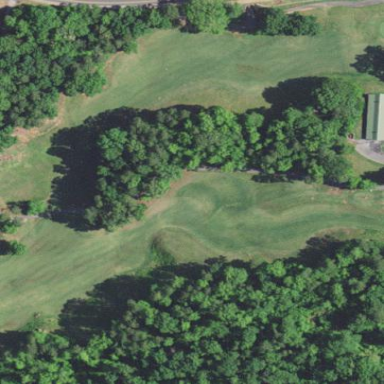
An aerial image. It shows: Rough area on grassy golf course.